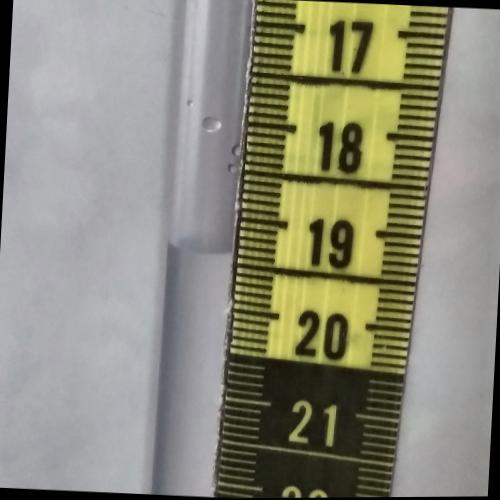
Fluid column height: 19.4 cm